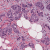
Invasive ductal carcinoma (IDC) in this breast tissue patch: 1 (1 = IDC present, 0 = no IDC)